Question: I have my controls and they were visible. Now all of a sudden out of nowhere today they look like this:

Whereas prior there was a picker in each. I haven't changed any code how come this has happened all of a sudden?
Update: This only happens in the new version of Google Chrome (v29). it doesn't happen in Safari. How can I get passed this? Is it a chrome bug?
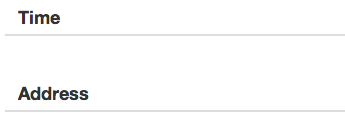
Answer: This is a known bug with Sencha and Chrome 29. You have to tweak Sencha's Mixin 'st-box' to work around that bug.
The Mixin can be found in 'resources/themes/stylesheets/sencha-touch/base/mixins/_Class.scss'
Change it to:
'''
@mixin st-box($important: no) {
@if $important == important {
display: flex !important;
display: -webkit-box !important;
display: -ms-flexbox !important;
} @else {
display: flex;
display: -webkit-box;
display: -ms-flexbox;
}
}
'''
Then recompile your css and the bug should be gone.
Here is the official announcement of that workaround:
<URL>